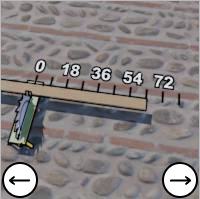
Task: length
Answer: 63
First scale value: 18.0